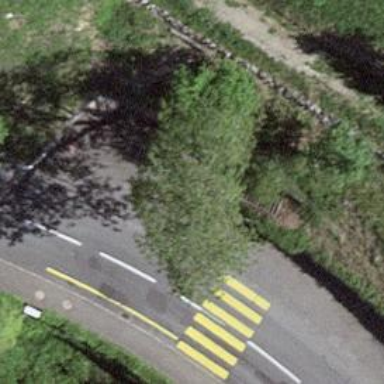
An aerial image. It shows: Bus stop with platform for public transport.